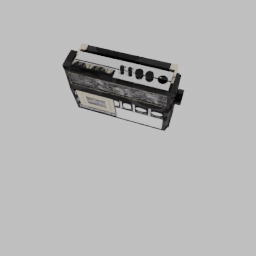
Label: electronics